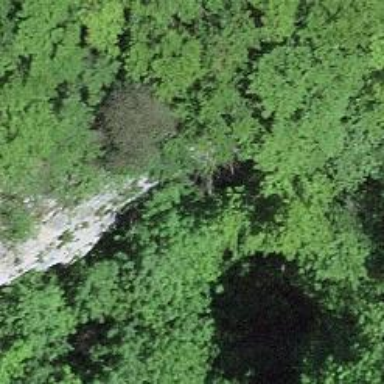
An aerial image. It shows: Cliff in nature.